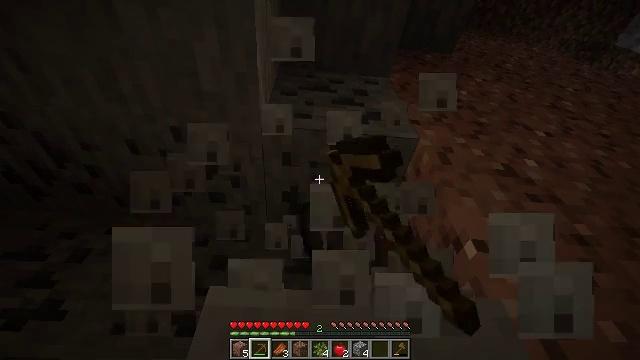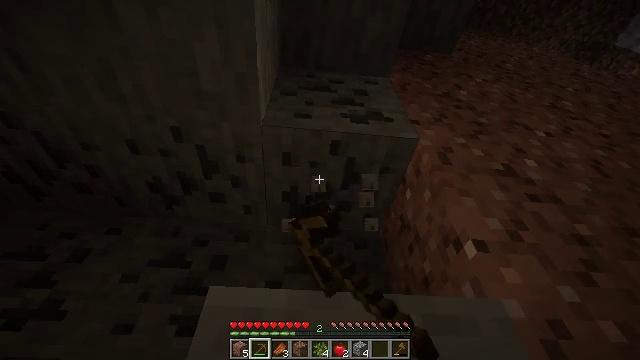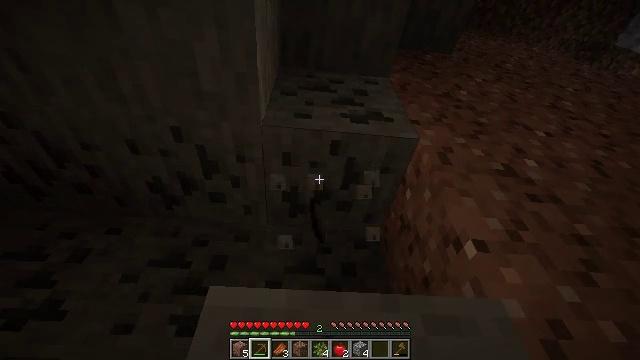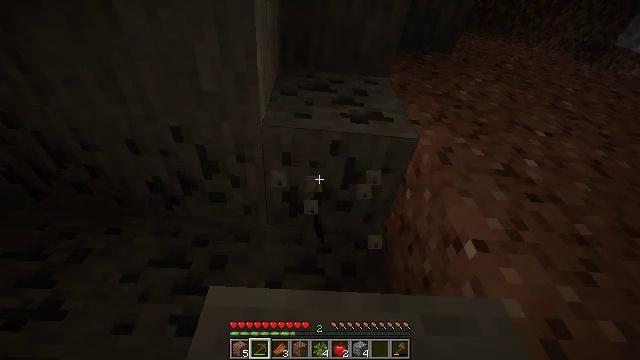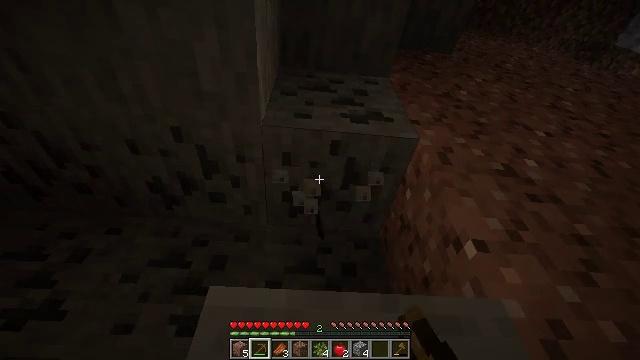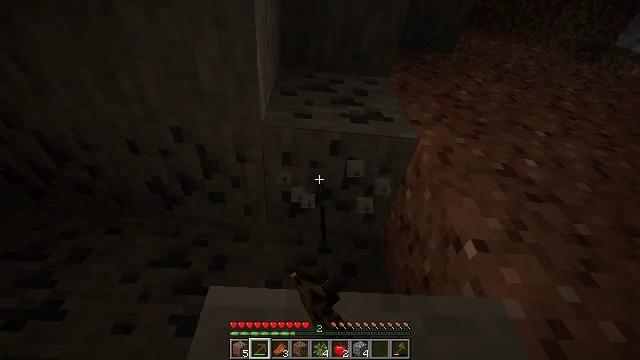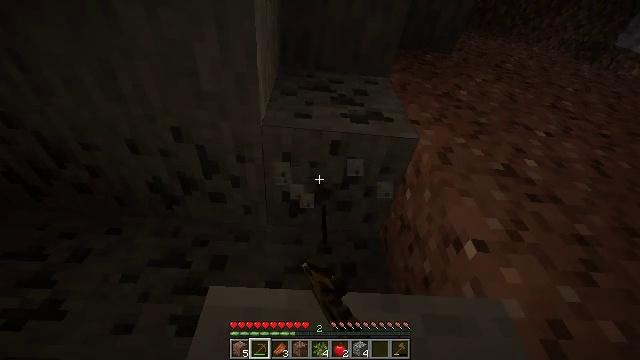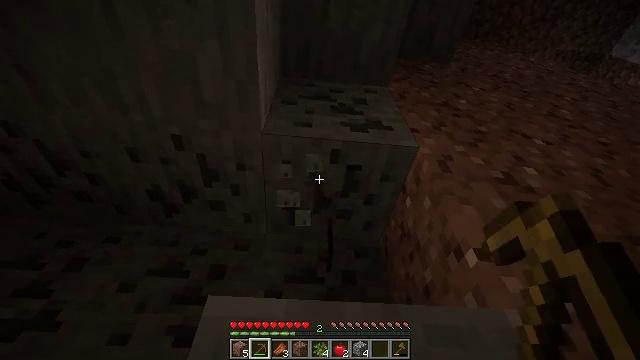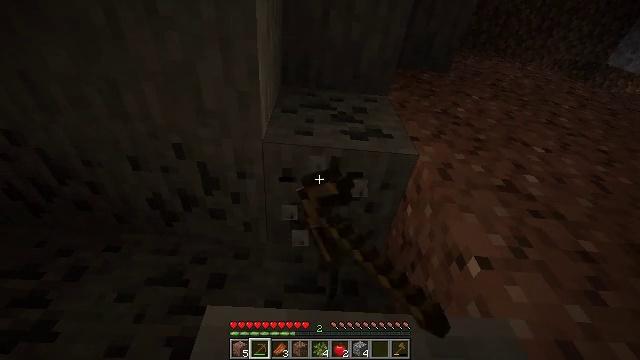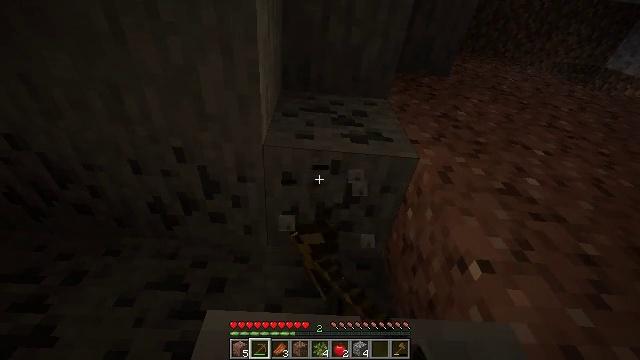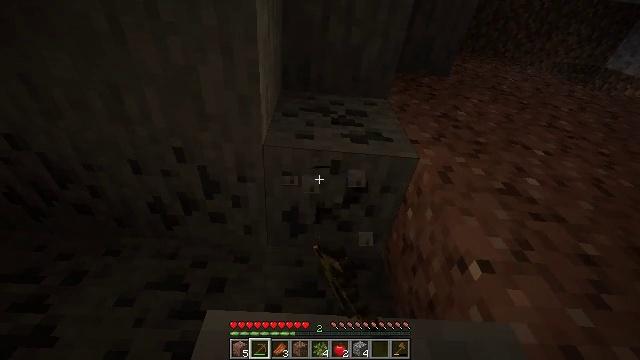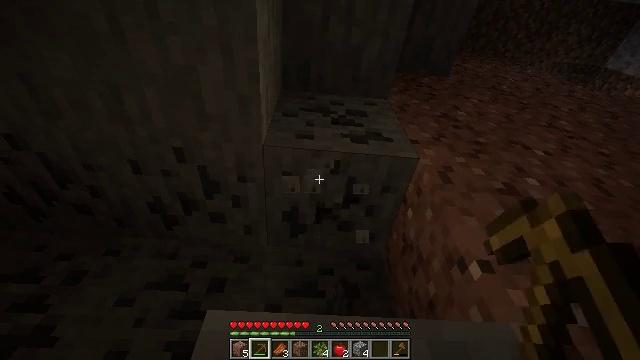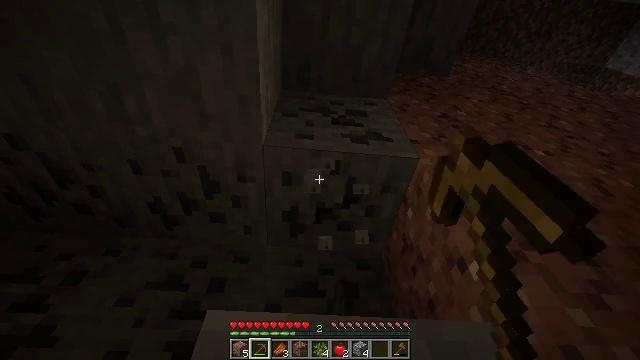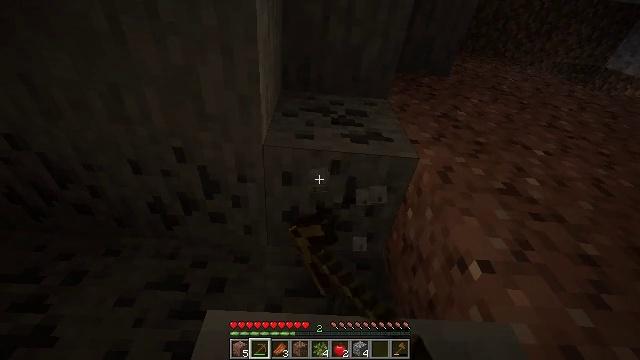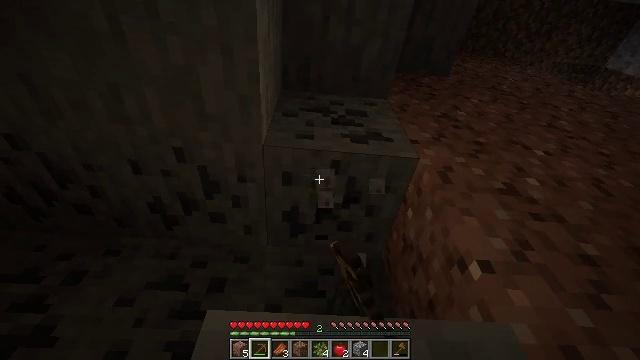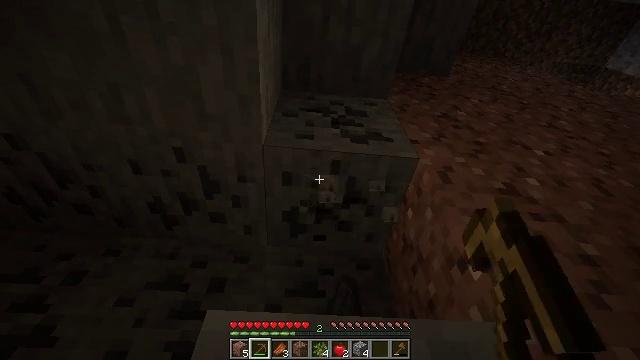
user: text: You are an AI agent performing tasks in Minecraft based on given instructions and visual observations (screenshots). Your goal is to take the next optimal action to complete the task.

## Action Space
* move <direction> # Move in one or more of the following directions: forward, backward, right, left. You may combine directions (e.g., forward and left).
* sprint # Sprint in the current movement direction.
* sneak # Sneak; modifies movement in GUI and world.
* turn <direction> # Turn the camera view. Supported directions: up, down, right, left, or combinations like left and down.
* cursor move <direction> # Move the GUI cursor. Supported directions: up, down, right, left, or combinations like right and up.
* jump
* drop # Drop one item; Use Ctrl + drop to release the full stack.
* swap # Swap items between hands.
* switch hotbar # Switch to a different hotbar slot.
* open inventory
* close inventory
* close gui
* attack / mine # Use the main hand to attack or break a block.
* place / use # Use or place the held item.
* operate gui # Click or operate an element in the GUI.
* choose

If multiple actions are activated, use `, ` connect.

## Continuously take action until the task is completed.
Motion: motion action
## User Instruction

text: Mine the coal ore underground.
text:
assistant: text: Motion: attack / mine
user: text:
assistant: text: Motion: attack / mine
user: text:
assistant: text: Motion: attack / mine
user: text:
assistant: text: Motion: attack / mine
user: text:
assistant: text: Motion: attack / mine
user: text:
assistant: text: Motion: attack / mine
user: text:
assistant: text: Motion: turn up, attack / mine
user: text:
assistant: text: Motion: turn up, attack / mine
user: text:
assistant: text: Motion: attack / mine
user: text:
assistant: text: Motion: attack / mine
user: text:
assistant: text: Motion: attack / mine
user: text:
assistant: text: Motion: attack / mine
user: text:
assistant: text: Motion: attack / mine
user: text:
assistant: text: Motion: attack / mine
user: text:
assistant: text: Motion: attack / mine
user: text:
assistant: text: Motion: attack / mine
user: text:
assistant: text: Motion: attack / mine
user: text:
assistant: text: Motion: attack / mine
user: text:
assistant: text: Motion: attack / mine
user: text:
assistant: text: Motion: attack / mine
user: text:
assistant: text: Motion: attack / mine
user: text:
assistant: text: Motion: attack / mine
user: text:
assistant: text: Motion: attack / mine
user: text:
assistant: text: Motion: attack / mine
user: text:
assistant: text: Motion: attack / mine
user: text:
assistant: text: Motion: attack / mine
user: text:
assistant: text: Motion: attack / mine
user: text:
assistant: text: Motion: attack / mine
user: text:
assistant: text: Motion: attack / mine
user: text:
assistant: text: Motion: attack / mine